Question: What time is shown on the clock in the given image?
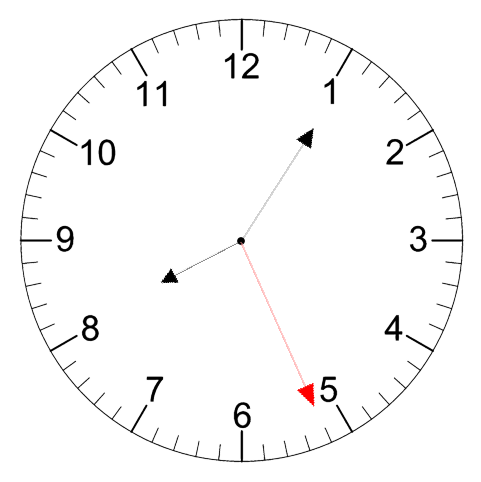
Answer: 08:05:26